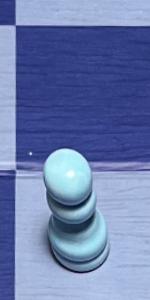
Label: Pawn_White